Aerial crown-view tile of a tropical tree (Barro Colorado Island, Panama), acquired 20241112:
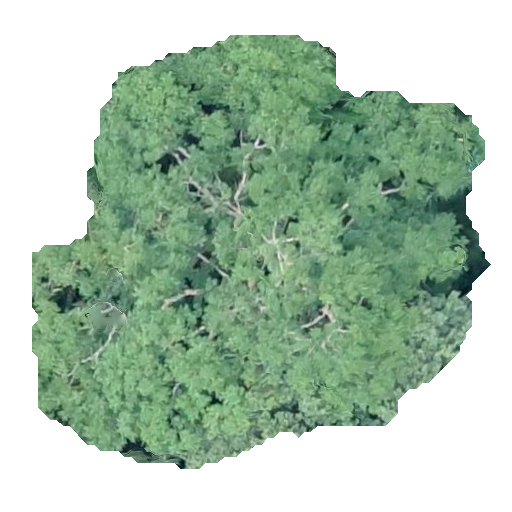
Species: Zanthoxylum ekmanii
GBIF accepted scientific name: Zanthoxylum ekmanii
Crown area: 227.834 m²